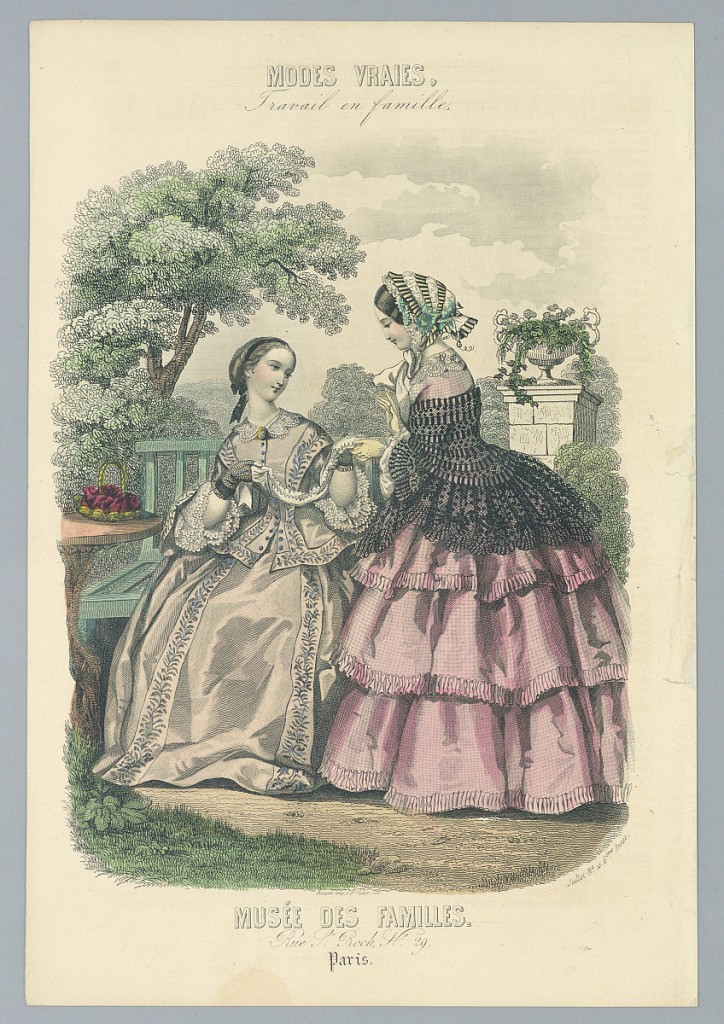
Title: Fashion Plate, Modes Vraies
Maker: Rossin, French, active 19th c.
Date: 1856
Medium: Engraving, brush and watercolor on paper
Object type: Print
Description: Two women by a park bench. One standing, right, in pink dress with a black lace shawl. The other, seated, in pale brown, with emrboidery. Artists' and publishers' names below. Description on verso.